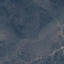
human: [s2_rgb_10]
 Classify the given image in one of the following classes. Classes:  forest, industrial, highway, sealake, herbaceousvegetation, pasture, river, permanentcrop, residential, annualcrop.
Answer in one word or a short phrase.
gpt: HerbaceousVegetation